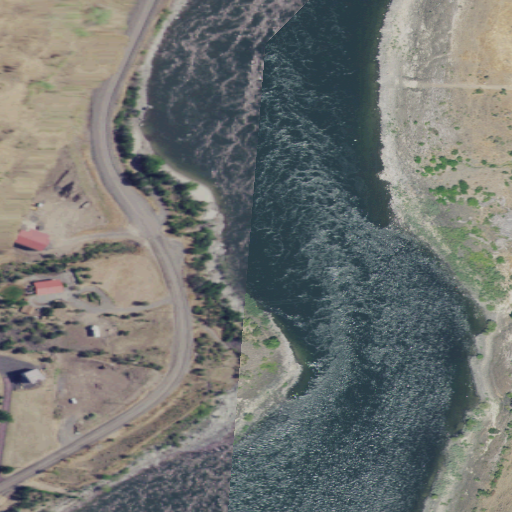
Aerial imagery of valley in Washington named Perkins Gulch containing open water, grassland, low intensity development, shrub, medium intensity development, open development, and herbaceous wetlands